Question: I have a ef connection table with 3 columns in it. I want to select distinct value out of two of them.

I want to select distinct rows orderby ResourceId and MetaDataId.
So i want it to return row (1, 3 and 4) in this case.
Ive tried this:
'''
ctx.ResourceMetas.Where(a => a.ResourceId == resourceid).Distinct()});
'''
But obviously this gets the distinct values out of all three. Can i somehow choose to get distinct out of just the two?
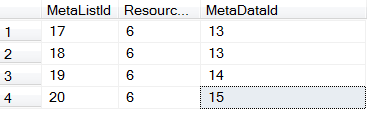
Answer: You may group by your distinct values and then get the max or min of the leftovers.
In your case that you only have one more field you could do it like:
'''
ctx.ResourceMetas
.GroupBy(x=>new{x.ResourceId, x.MetaDataId})
.Select
(
x=>new
{
MetaListId = x.Min(m=>m.MetaListId ),
ResourceId = x.Key.ResourceId,
MetaDataId = x.Key.MetaDataId
}
)
.Where(a => a.ResourceId == resourceid)
'''
But in a scenario that you would like the distinct values of 2 fields out of more than three then you would have to do it like:
'''
ctx.ResourceMetas
.GroupBy(x=>new{x.ResourceId, x.MetaDataId})
.Select
(
x=>new
{
MetaListId = x.Where(i=>i.MetaListId == x.Min(m=>m.MetaListId)).FirstOrDefault().MetaListId ,
OtherField = x.Where(i=>i.MetaListId == x.Min(m=>m.MetaListId)).FirstOrDefault().OtherField ,
ResourceId = x.Key.ResourceId,
MetaDataId = x.Key.MetaDataId
}
)
.Where(a => a.ResourceId == resourceid)
'''